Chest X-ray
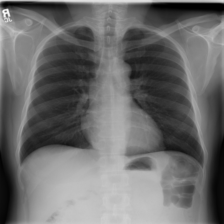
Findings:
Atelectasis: negative
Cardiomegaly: negative
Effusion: negative
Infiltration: negative
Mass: negative
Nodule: negative
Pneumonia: negative
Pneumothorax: negative
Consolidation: negative
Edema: negative
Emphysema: negative
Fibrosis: negative
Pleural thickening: negative
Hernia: negative